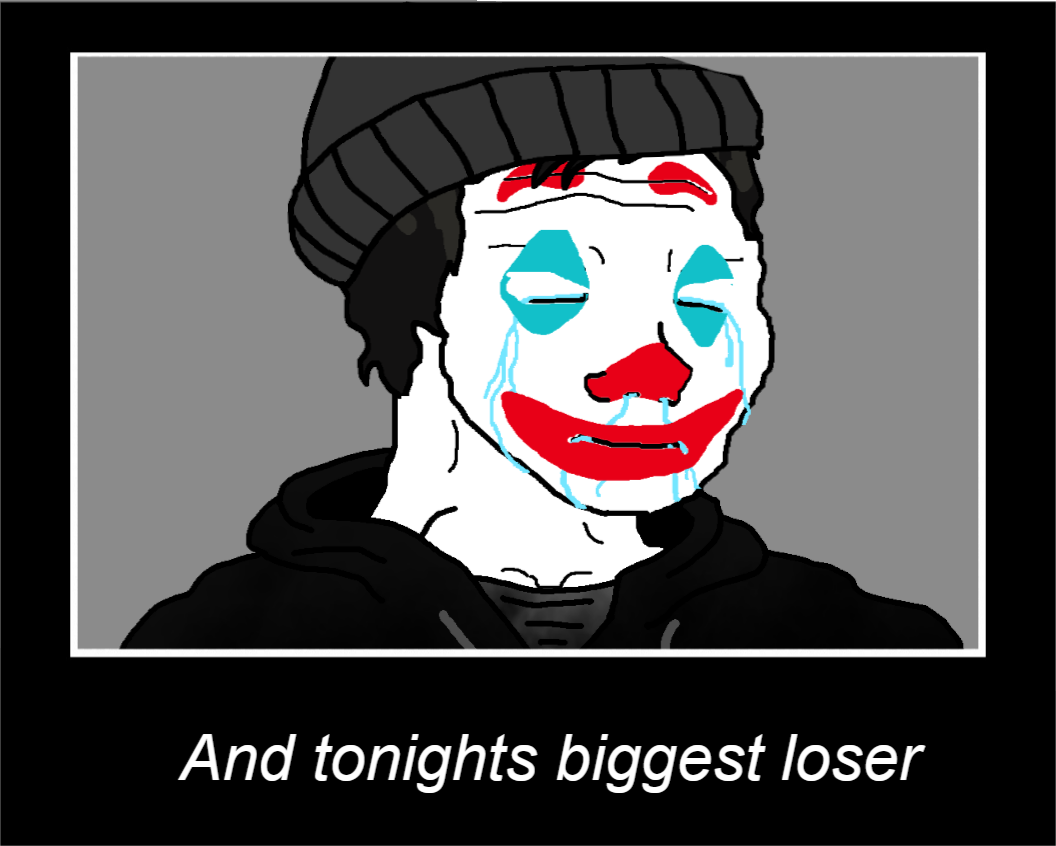
Label: 5_Wojak_with_Background